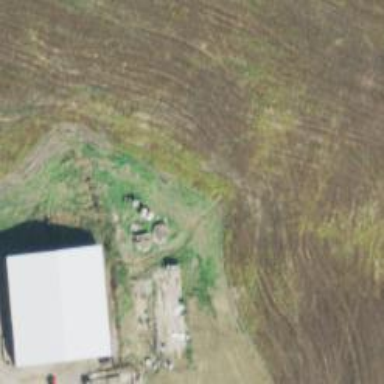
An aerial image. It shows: Silo.